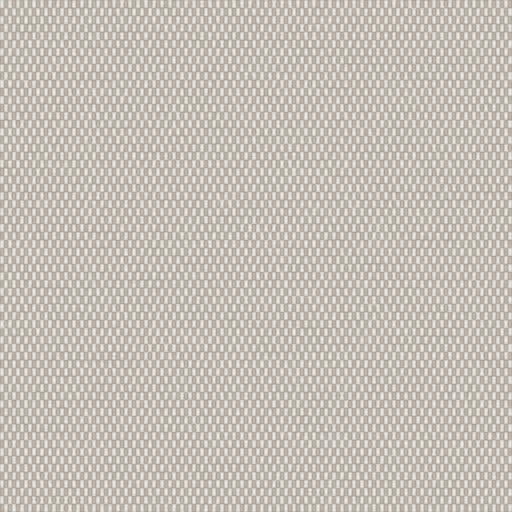
Tags: fabric rough